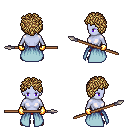
a pixel art fantasy rpg character, female body template, dark elf, purple skin, overskirt, red pants, blonde curly afro hairstyle, gold gloves, brown shoes, spear, four views (front, back, left, right), 2x2 character sprite sheet, small pixel art, hard edges, no anti-aliasing